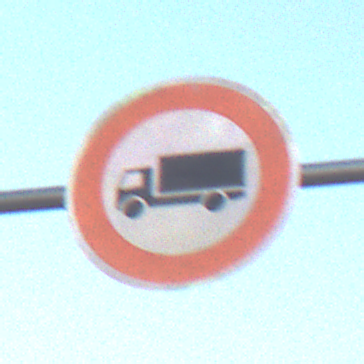
Verkehrszeichen: VerbotFuerKraftfahrzeugeUeberDreiKommaFuenfTonnen
Umgebung: Outdoor, Nature
Tageszeit: SunriseSunset
Wetter: Clear
Licht: Natural
Jahreszeit: NotSpecified
Kontrast: LowContrast